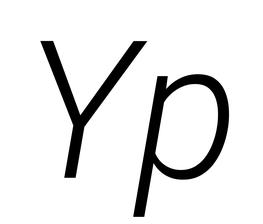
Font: Roboto-Italic_Light_Italic